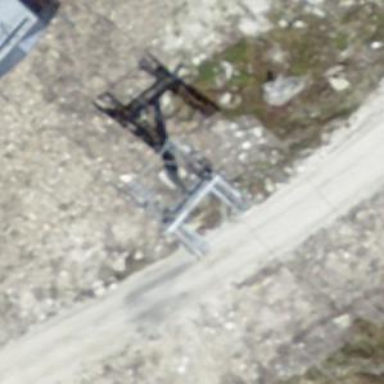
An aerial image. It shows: Pylon for aerialway.